Interaction volume radius: 5 \u00c5
Interaction volume height: 35 \u00c5
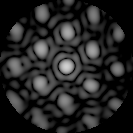
Disorder parameter: 0.3011